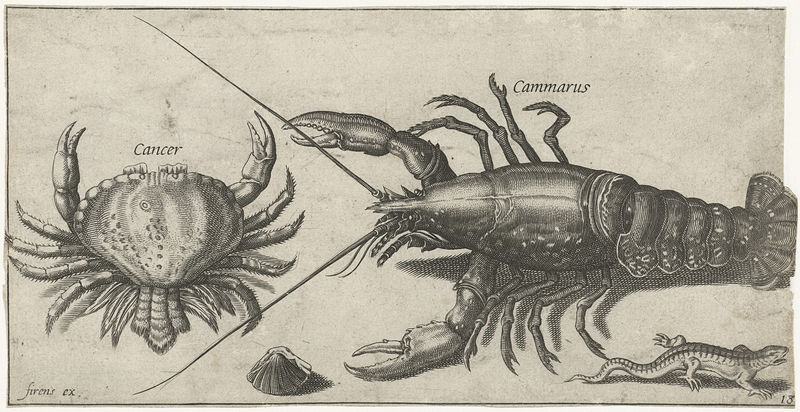
Titel: Kreeft, krab, salamander en een schelp
Künstler: Pierre Firens
Standort: Amsterdam
Institution: Rijksmuseum
Schlagwörter: meer, weiß, schwarz, rot, tier, tiere, rahmen, papier, grafik, graphik, detail, fühler, hummer, meerestier, scheren, druck, druckgraphik, schwarz-weiß, druckgrafik, schraffur, echse, salamander, muschel, krebs, eidechse, naturwissenschaft, meeresbewohner, cancer, 13, 1580, 18, ex, firens